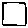
Label: square